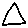
Label: triangle